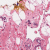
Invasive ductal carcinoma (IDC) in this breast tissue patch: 0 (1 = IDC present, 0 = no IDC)